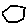
Label: hexagon